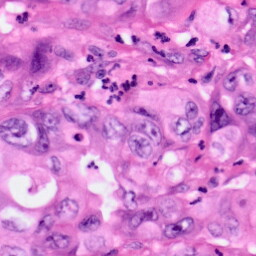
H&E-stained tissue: Pancreatic